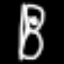
Label: hourglass